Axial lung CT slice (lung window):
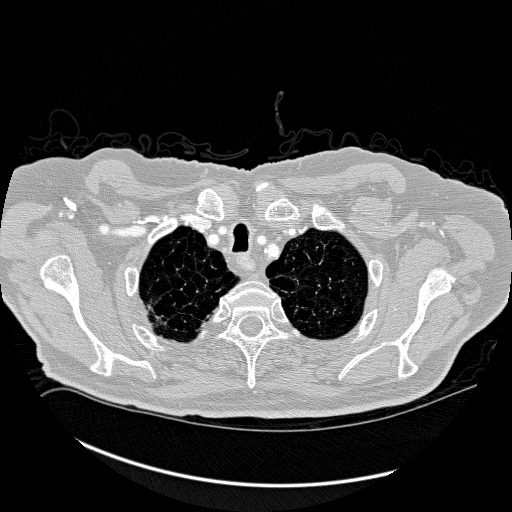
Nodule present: no